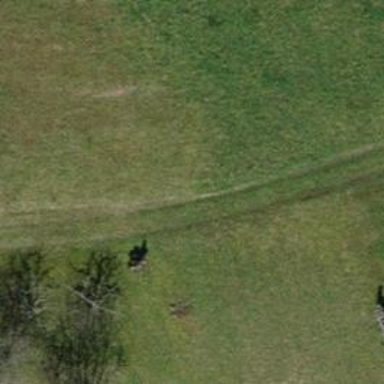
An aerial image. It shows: Grassy path.